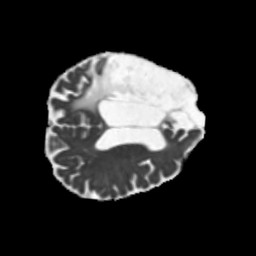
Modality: MD
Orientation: axial
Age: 64
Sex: male
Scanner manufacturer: siemens
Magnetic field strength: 3 T
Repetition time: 5.25 s
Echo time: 0.08 s